RGB frame:
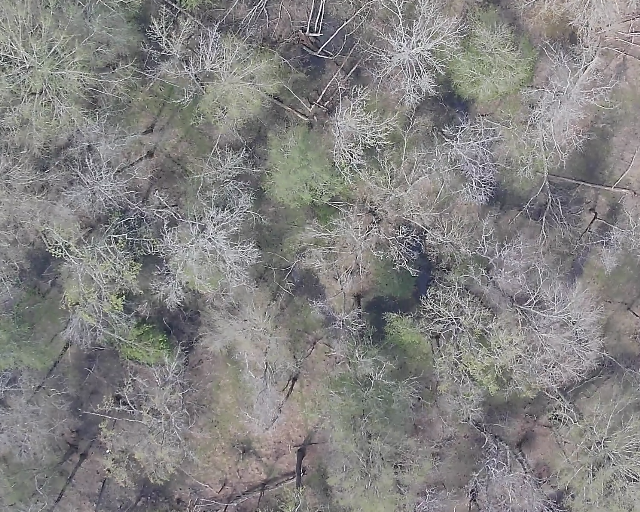
Thermal frame:
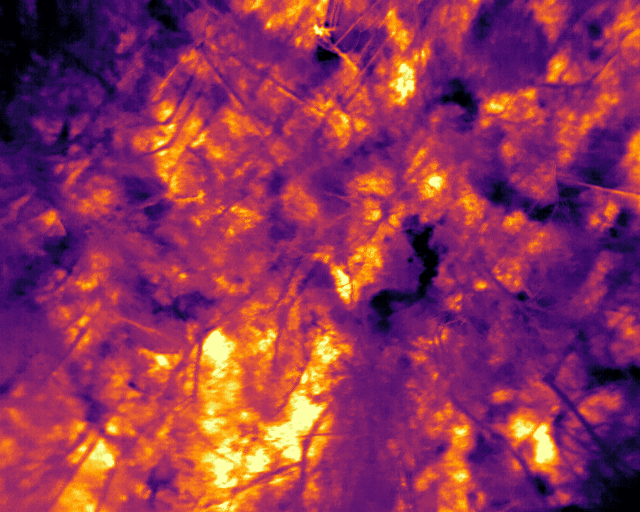
Captured: 2026-02-26 03:44:14
Pixels at or above 80 °C: 0 (fraction of frame: 0)